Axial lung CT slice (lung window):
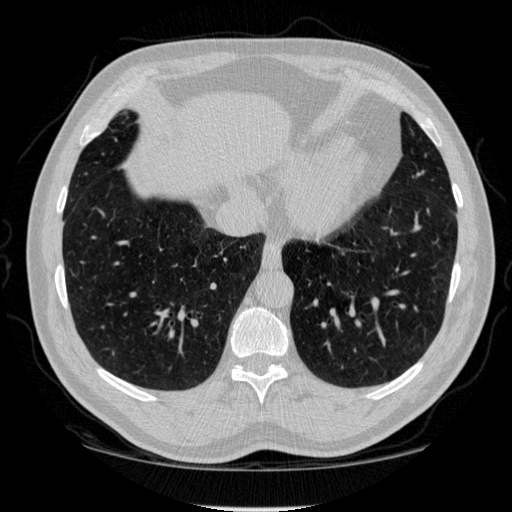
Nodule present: no